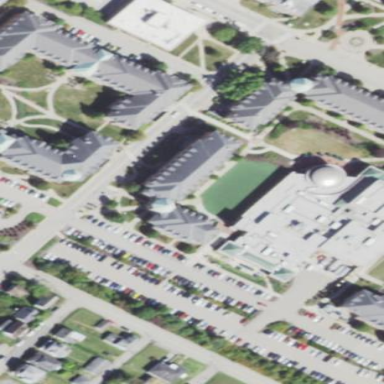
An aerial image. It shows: University building designated as dormitory.